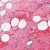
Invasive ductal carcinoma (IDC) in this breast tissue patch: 0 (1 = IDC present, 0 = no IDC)